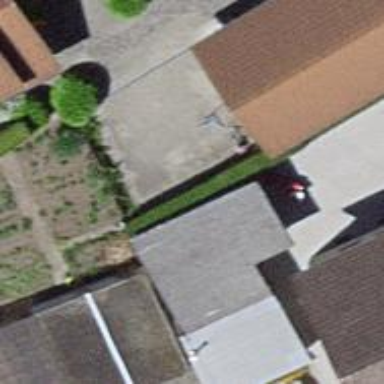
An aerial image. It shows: Shed building.